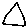
Label: triangle